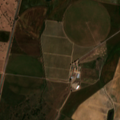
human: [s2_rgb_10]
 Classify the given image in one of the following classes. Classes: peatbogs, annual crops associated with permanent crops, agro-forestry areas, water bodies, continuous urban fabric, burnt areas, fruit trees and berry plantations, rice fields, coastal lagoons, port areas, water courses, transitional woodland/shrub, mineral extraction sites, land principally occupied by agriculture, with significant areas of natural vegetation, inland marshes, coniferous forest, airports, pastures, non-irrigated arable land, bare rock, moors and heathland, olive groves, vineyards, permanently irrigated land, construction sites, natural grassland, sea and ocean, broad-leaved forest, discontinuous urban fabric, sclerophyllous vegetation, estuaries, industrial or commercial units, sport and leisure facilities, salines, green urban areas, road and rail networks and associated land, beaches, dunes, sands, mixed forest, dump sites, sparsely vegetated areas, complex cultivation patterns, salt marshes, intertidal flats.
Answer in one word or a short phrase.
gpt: continuous urban fabric